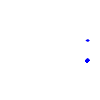
Particle: electron